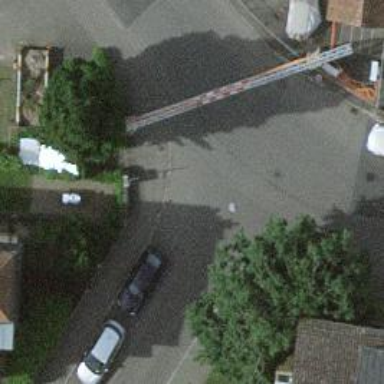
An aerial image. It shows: Kerb barrier.